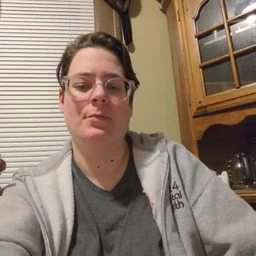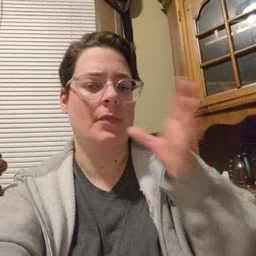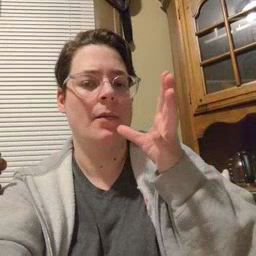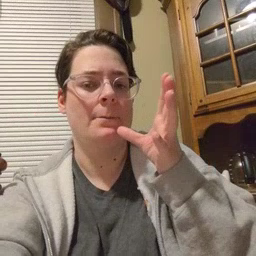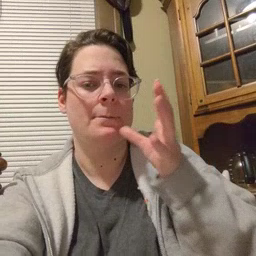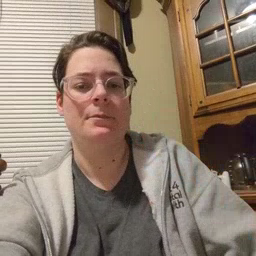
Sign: mom